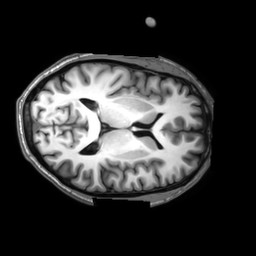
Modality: T1w
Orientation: axial
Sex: male
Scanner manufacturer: philips
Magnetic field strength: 3 T
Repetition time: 0.01232 s
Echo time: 0.003481 s